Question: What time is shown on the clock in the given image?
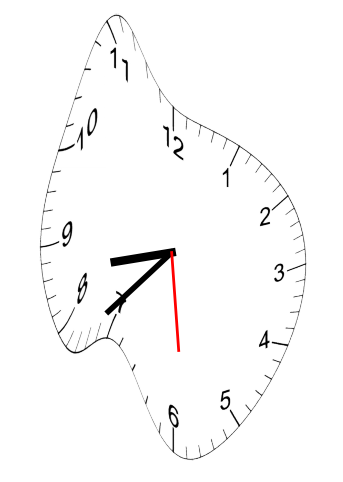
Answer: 08:37:29